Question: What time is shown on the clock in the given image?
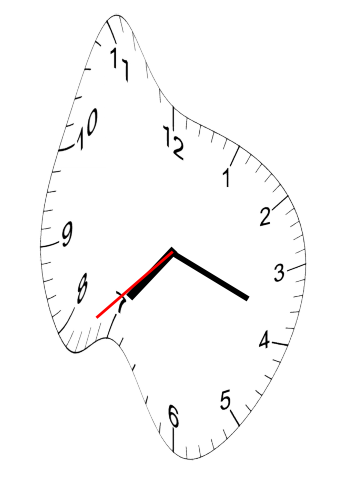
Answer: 07:18:38